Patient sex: M
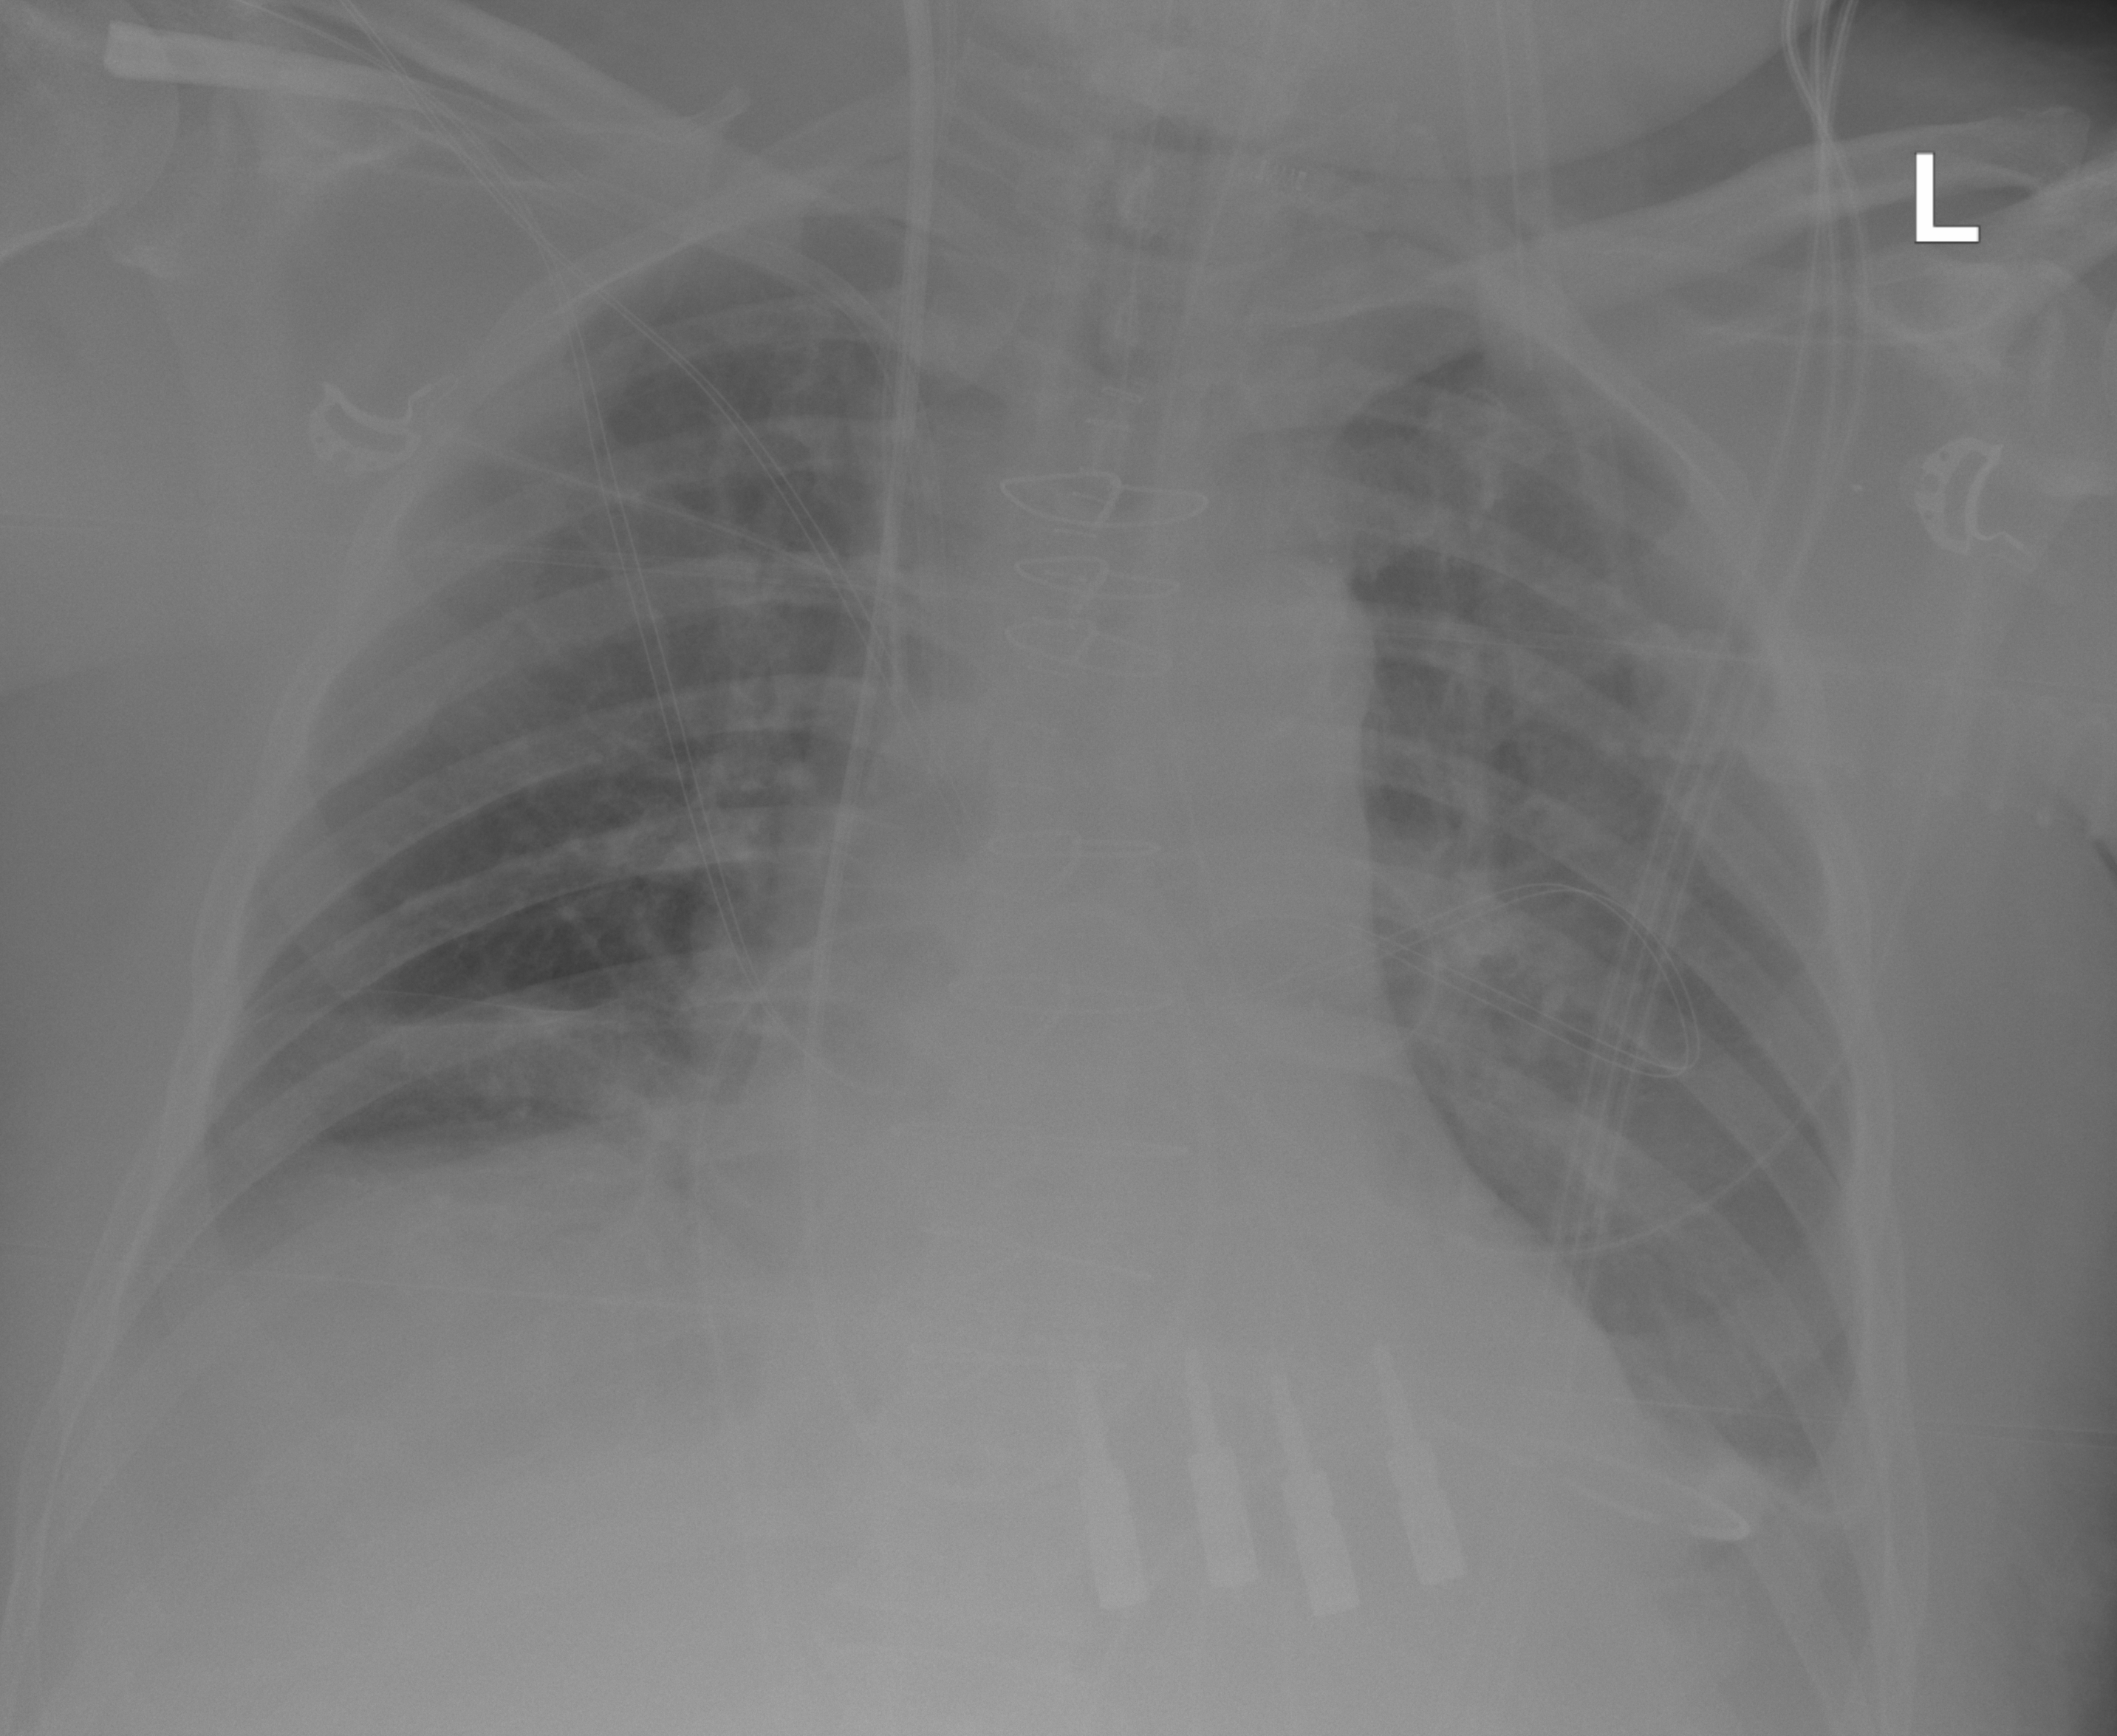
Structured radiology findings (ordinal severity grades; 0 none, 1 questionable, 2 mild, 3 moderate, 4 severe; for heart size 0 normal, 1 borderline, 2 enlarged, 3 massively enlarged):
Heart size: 2
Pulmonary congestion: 1
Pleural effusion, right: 2
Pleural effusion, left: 1
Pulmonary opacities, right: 2
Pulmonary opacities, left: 0
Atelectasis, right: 2
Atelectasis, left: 2